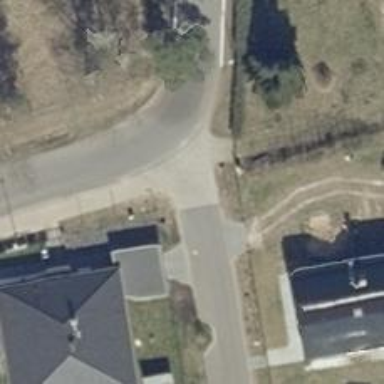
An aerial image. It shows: Residential road.